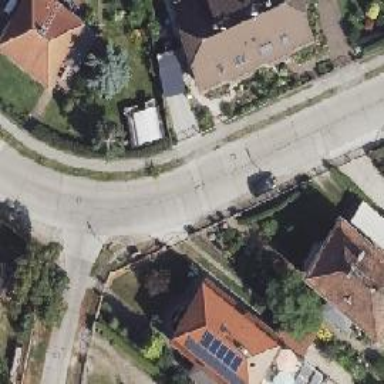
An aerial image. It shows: Residential road with concrete surface. There is sidewalk on the left side.